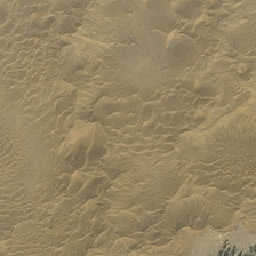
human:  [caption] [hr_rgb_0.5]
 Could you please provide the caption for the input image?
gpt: A desert is made up of large areas of sand.

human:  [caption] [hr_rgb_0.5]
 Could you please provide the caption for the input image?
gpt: A bare land at the edge of the desert.

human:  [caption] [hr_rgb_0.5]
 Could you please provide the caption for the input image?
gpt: The desert is built in a vast area of sand.

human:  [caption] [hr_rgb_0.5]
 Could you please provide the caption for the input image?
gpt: A bare patch of land on the edge of the desert.

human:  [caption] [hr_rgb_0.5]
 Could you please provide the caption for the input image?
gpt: a bare land on the edge of the desert.